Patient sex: M
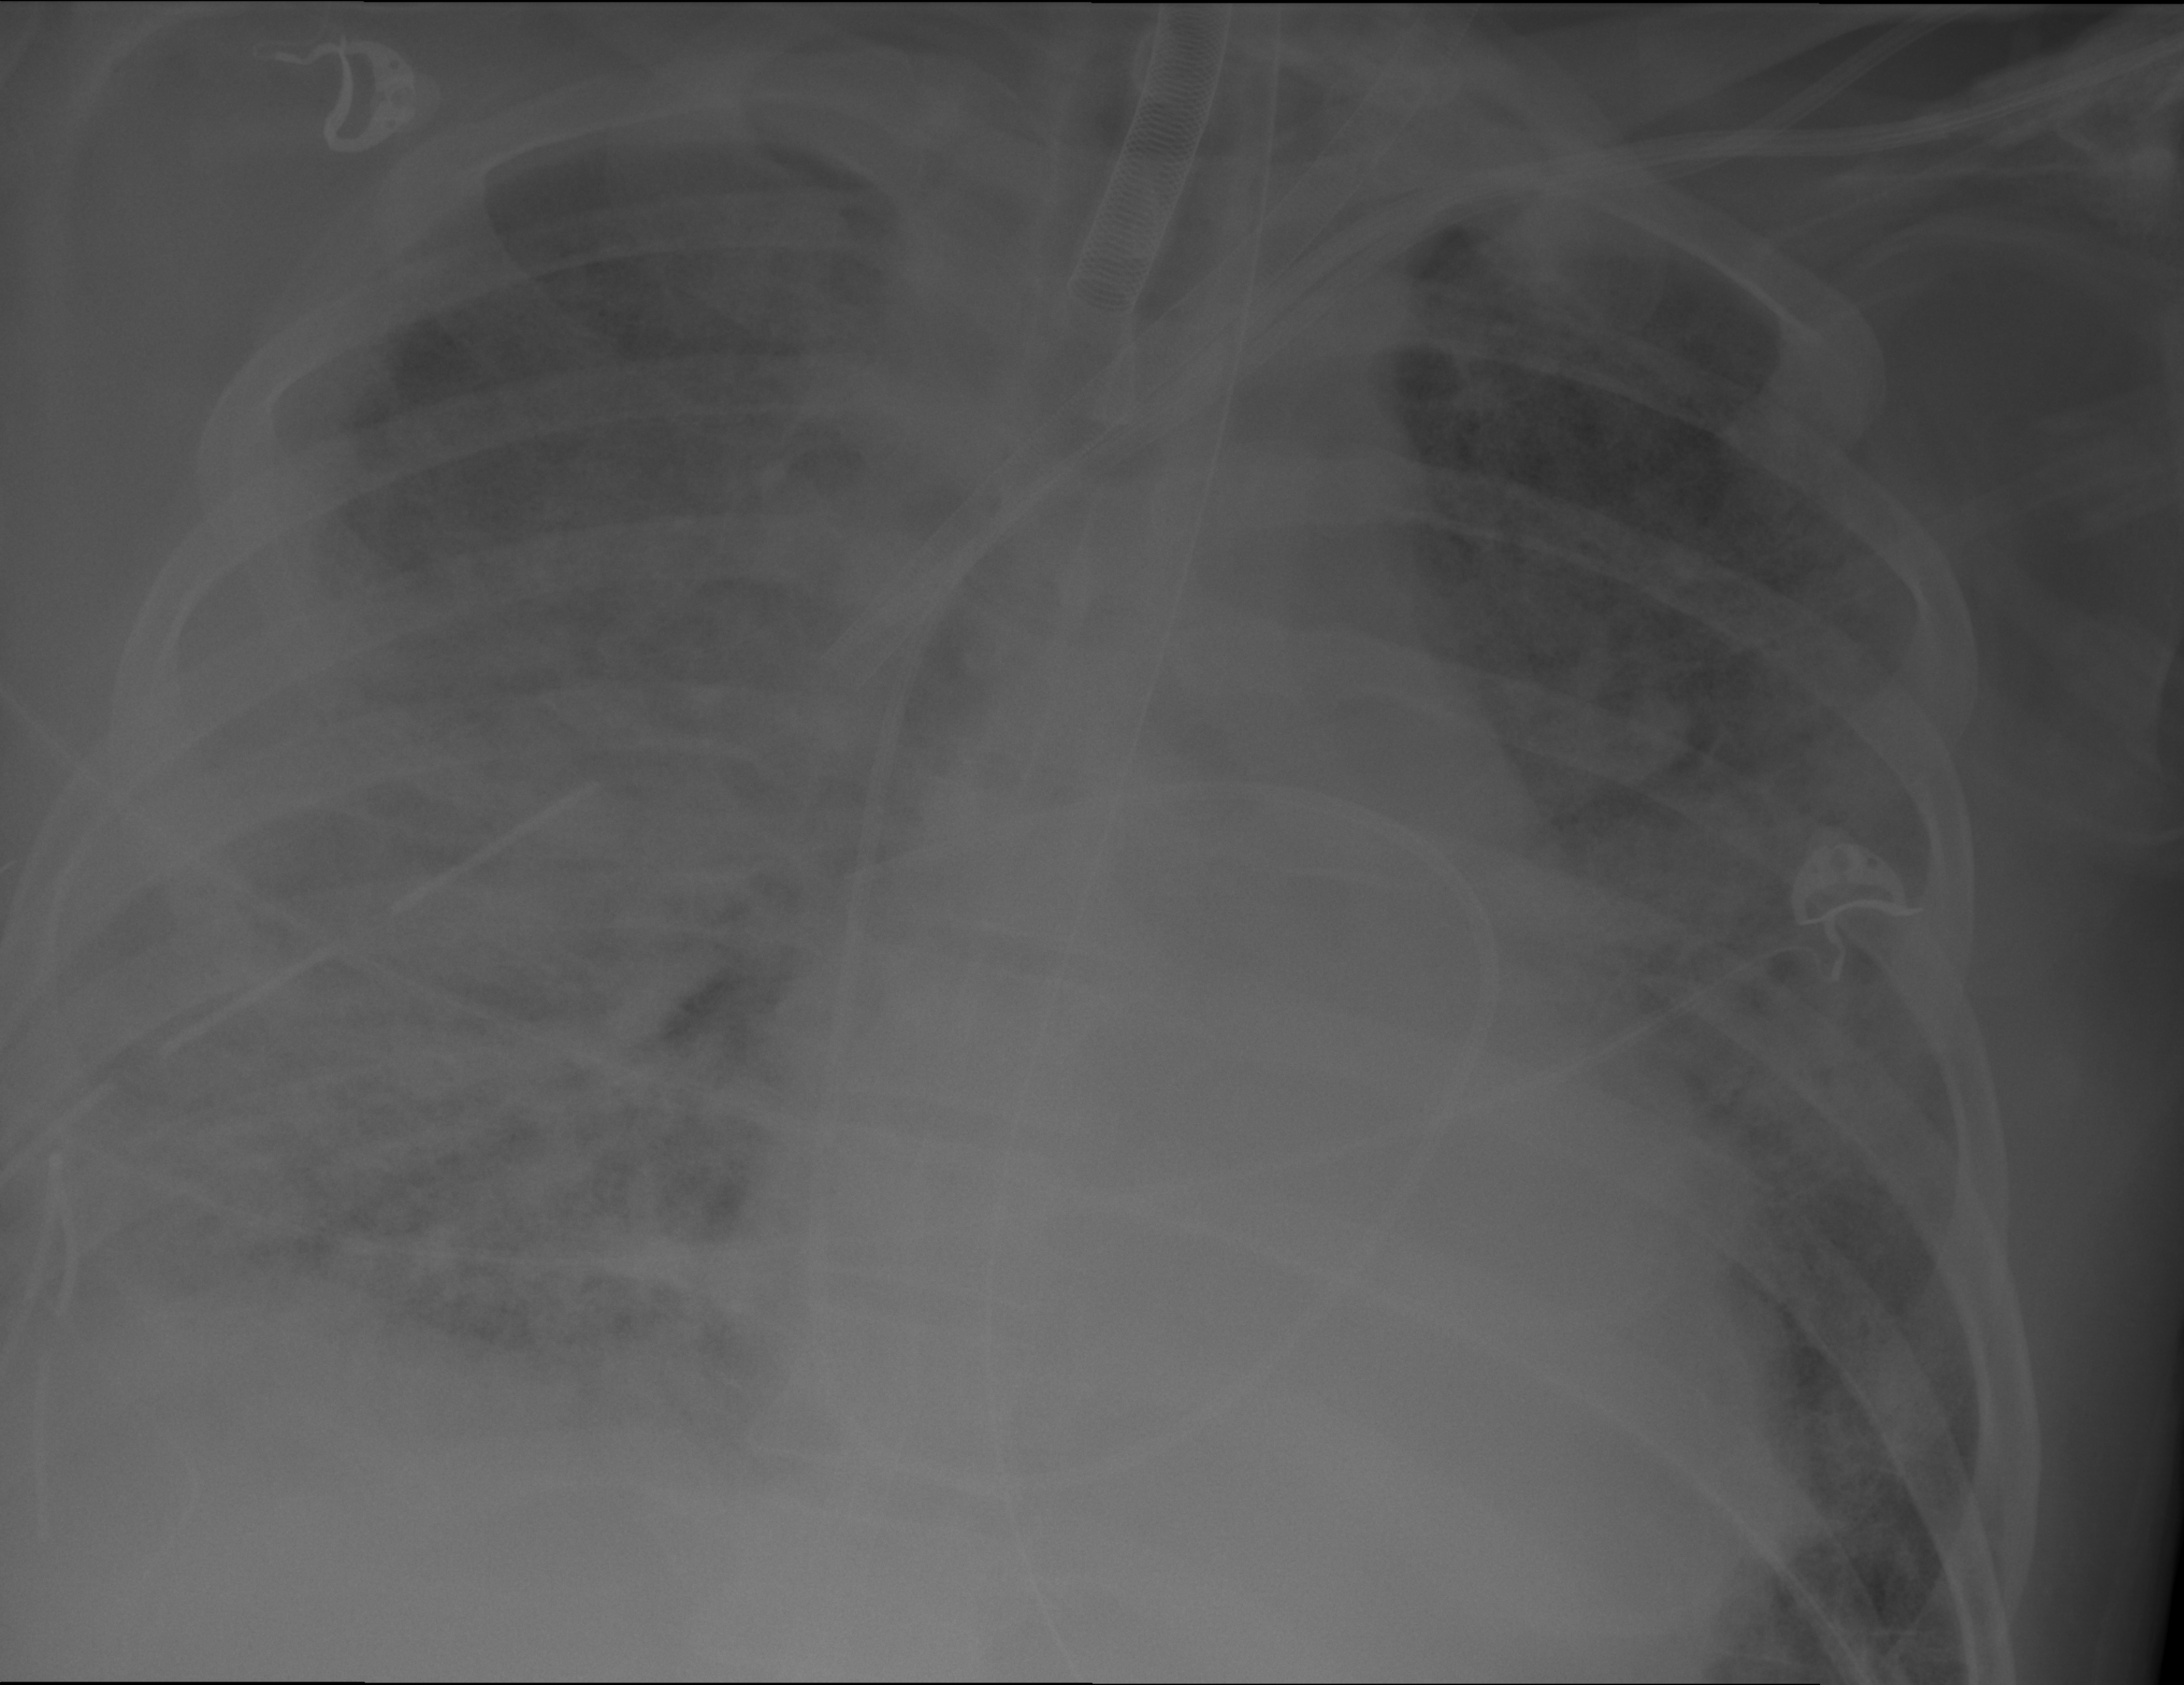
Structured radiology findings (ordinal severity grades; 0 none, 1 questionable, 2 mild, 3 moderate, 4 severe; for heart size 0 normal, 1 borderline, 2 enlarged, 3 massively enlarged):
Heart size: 1
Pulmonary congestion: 3
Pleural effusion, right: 3
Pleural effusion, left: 0
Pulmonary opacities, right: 4
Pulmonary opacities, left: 3
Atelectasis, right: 4
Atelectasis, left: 3